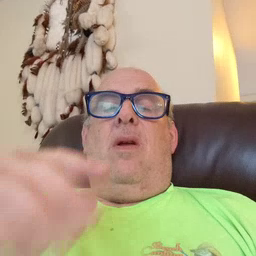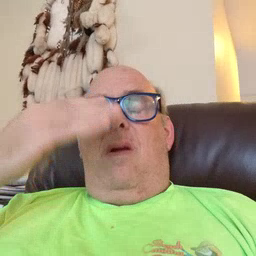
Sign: sleepy